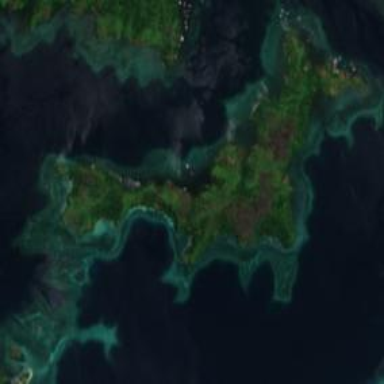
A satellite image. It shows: Island with natural coastline.